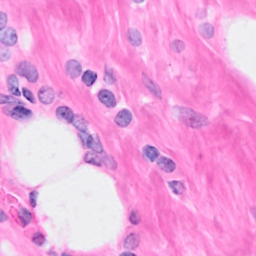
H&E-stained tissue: Breast